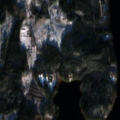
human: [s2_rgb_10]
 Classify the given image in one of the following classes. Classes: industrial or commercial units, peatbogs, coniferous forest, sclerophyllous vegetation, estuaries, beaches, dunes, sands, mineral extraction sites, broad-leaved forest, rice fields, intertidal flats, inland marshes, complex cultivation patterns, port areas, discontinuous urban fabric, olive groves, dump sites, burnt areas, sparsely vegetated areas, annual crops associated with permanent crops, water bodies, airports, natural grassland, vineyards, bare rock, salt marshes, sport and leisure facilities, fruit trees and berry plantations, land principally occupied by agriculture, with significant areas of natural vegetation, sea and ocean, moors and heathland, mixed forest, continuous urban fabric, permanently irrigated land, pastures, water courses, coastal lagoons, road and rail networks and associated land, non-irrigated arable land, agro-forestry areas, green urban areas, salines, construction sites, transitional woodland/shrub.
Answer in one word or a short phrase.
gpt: land principally occupied by agriculture, with significant areas of natural vegetation, coniferous forest, mixed forest, water bodies